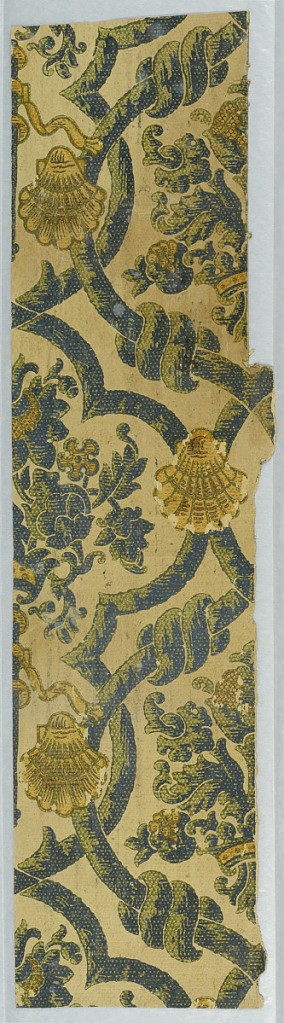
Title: Sidewall
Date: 1875–1910
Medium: Machine-printed on embossed paper
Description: Framework of vines with shells containing stylized floral and foliate medallion. Printed in olive green, black and ocher on tan ground.